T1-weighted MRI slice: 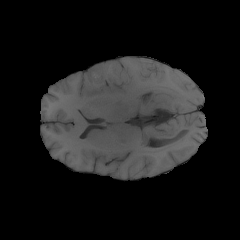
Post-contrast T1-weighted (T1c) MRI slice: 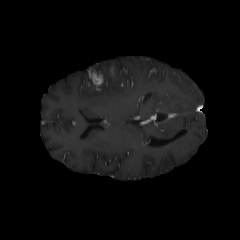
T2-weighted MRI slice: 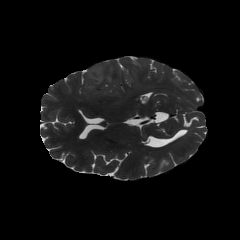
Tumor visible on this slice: yes